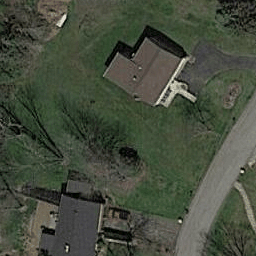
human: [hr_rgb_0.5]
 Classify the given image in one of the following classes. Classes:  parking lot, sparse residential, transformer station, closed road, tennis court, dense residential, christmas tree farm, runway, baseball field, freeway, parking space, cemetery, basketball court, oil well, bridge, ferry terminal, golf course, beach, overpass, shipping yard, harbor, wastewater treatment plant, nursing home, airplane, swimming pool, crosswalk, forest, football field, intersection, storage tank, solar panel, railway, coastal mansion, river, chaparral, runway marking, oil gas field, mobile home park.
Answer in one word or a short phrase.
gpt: sparse residential